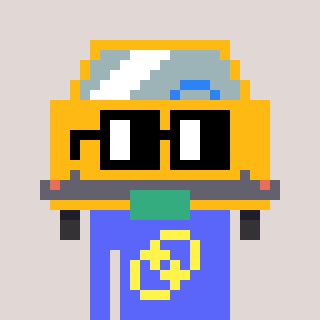
a pixel art character with square black glasses, a taxi-shaped head and a purple-colored body on a warm background